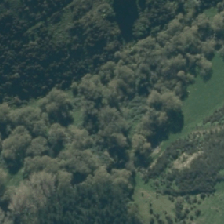
Land cover: deciduous_hardwood